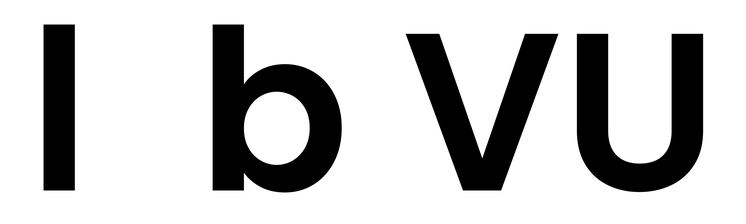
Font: Poppins-SemiBold